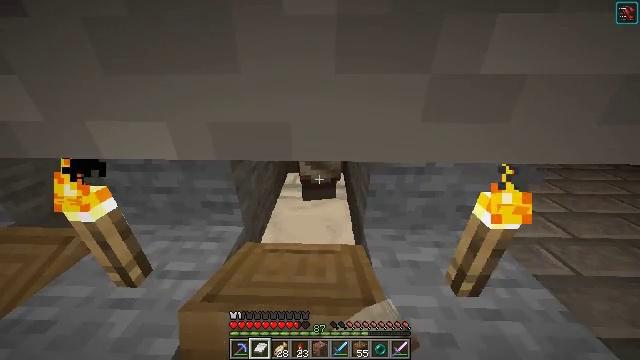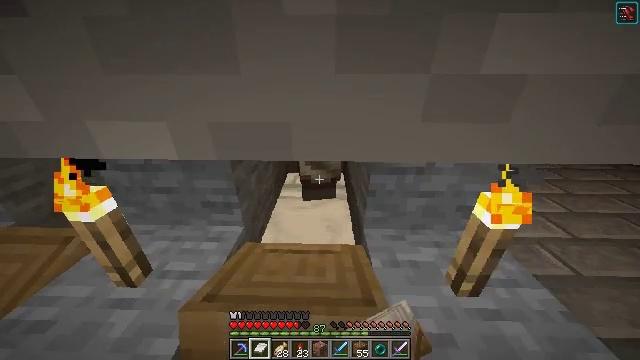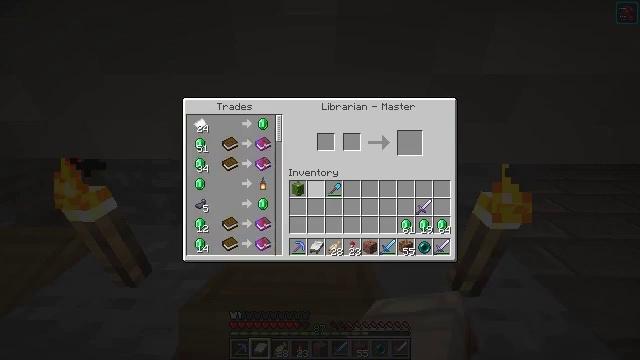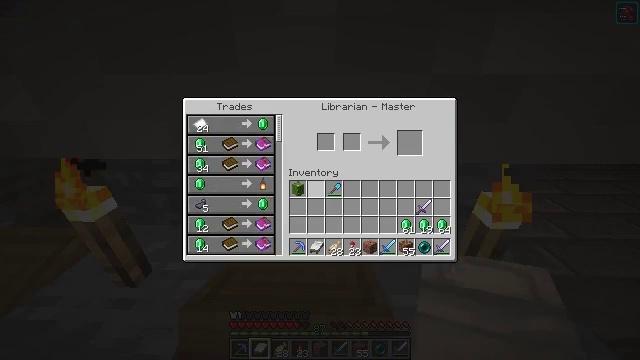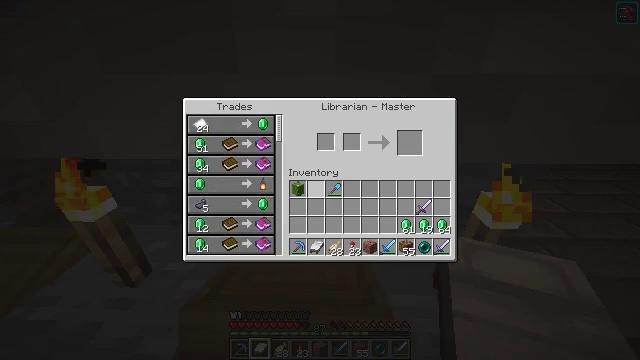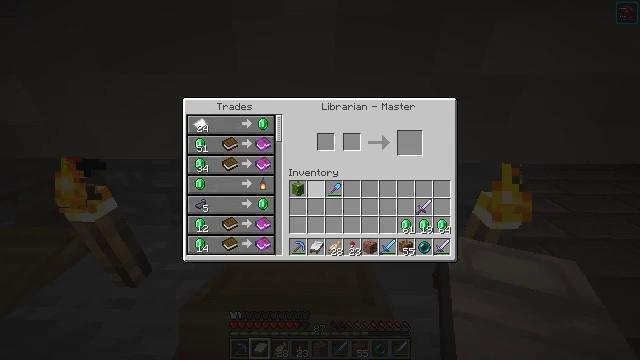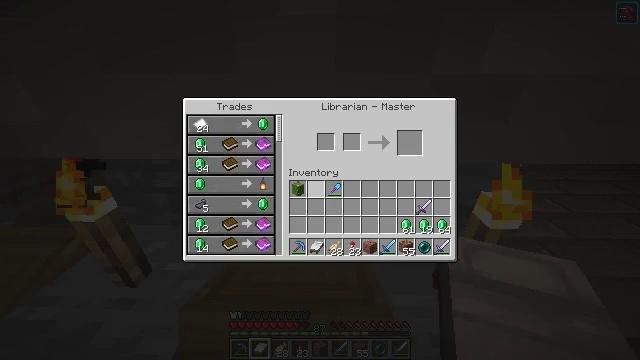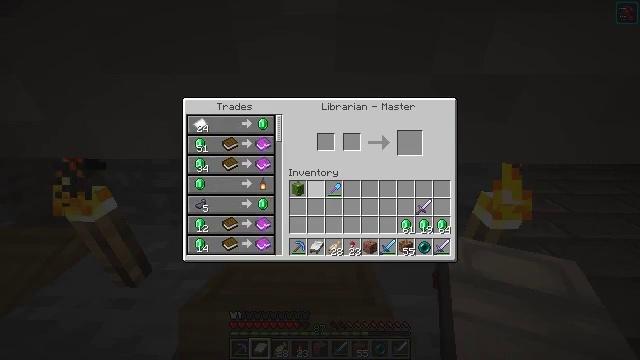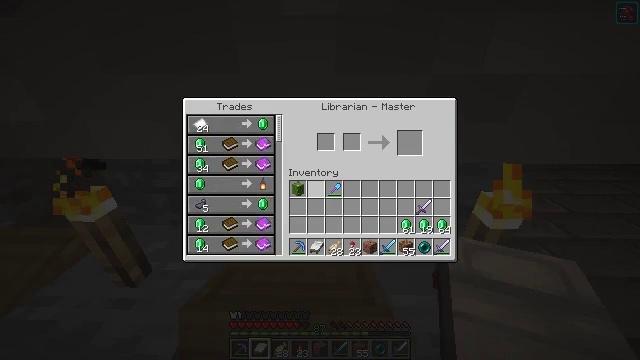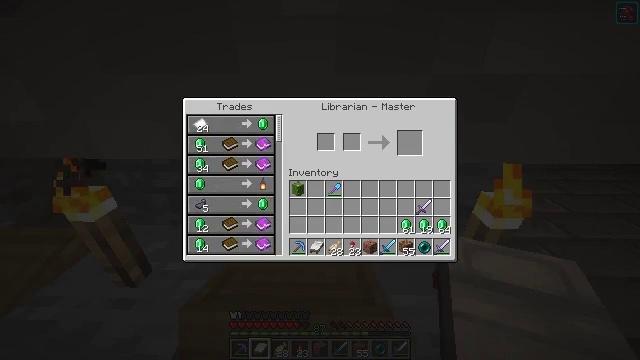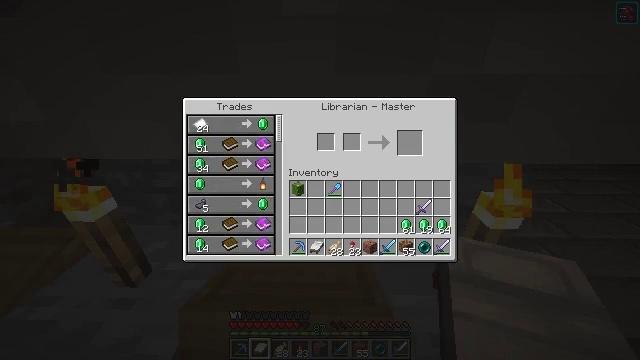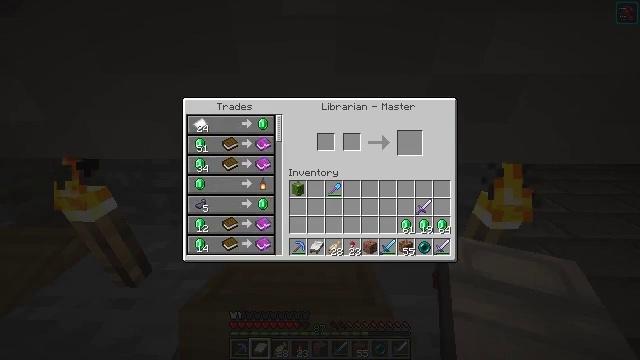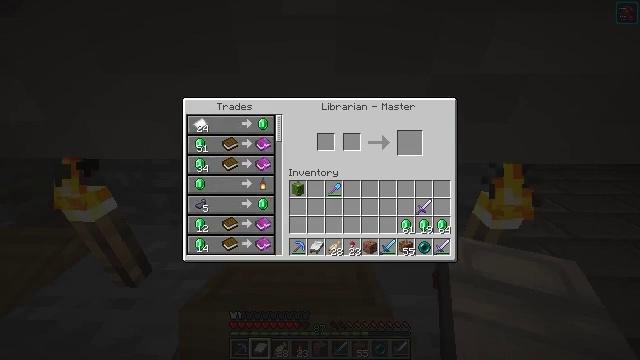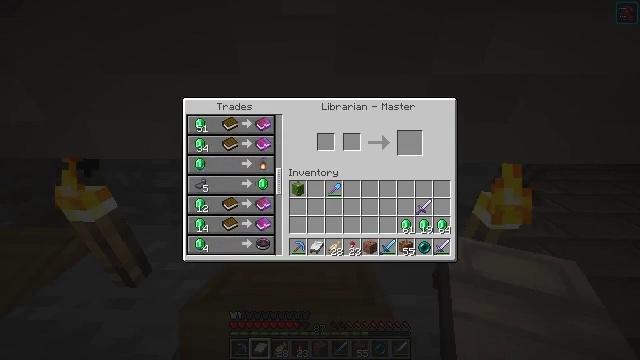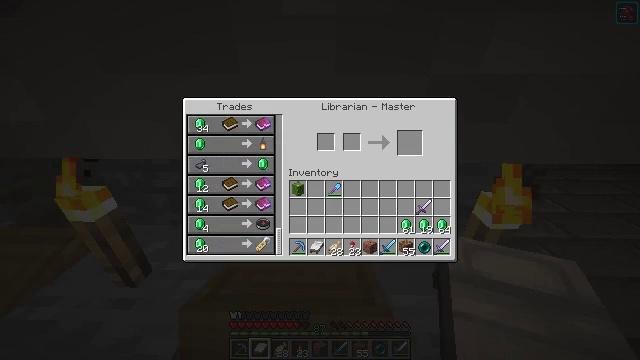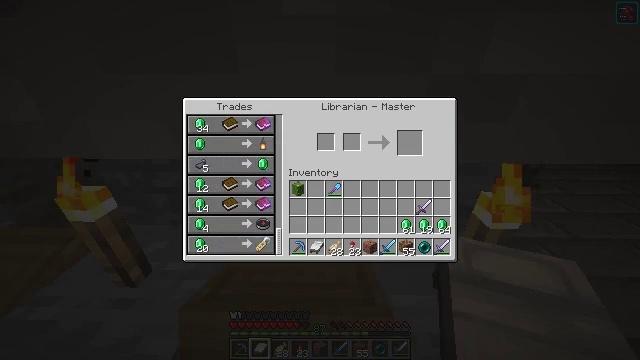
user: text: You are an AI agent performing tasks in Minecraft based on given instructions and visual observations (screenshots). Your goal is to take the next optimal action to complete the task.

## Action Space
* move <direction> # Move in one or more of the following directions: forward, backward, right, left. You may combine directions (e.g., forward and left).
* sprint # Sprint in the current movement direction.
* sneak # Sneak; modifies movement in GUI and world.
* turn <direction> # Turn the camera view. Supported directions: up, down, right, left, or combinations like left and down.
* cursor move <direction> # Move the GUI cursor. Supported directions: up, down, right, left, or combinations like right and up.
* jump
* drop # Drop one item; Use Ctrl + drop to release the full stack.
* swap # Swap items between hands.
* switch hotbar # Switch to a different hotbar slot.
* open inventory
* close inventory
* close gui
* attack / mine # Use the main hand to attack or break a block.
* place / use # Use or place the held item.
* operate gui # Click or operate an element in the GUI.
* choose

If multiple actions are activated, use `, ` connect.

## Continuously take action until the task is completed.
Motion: motion action
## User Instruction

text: Build a bookshelf with the crafting table.
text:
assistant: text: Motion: no_op
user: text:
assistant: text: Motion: no_op
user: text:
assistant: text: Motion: no_op
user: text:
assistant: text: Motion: no_op
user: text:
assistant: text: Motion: no_op
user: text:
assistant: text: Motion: no_op
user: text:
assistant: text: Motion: no_op
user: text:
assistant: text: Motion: no_op
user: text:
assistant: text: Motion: no_op
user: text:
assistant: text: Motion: no_op
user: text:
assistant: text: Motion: cursor move left
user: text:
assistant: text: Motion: cursor move left
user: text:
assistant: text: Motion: cursor move left
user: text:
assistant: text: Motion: no_op
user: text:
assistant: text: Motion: no_op
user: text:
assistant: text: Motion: no_op
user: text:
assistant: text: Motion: no_op
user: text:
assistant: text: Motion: no_op
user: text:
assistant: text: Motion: no_op
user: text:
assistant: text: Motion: no_op
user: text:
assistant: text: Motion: no_op
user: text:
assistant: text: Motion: no_op
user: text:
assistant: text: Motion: close inventory
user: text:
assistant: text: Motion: close inventory
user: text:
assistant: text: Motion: move left
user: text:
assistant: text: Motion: move left
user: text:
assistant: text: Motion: move left
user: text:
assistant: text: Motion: move left
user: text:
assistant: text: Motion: move left
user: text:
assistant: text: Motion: move left